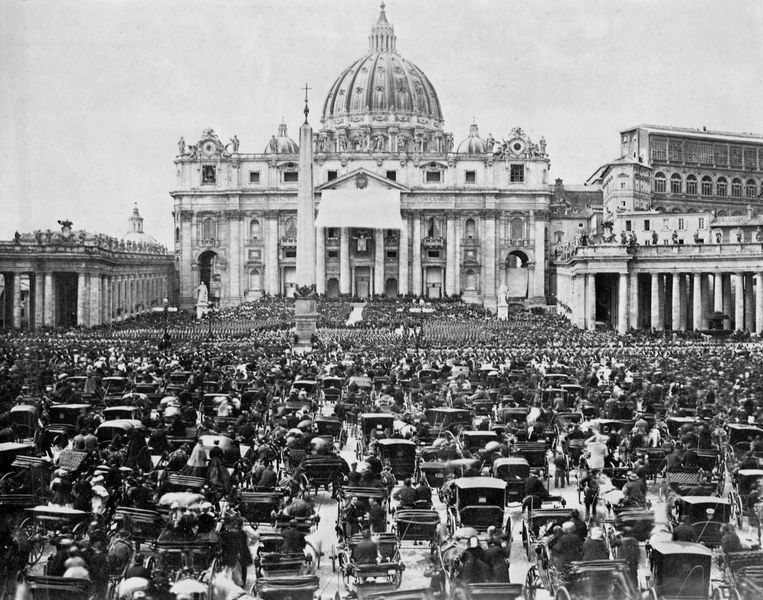
Titel: Die Truppen des Kirchenstaates empfangen auf dem Petersplatz in Rom den Segen des Papstes
Künstler: Italienischer Photograph
Standort: Frankreich
Institution: Sammlung M. Georges Sirot
Schlagwörter: himmel, weiß, menschen, grau, laterne, pfeiler, schwarz, säulen, gebäude, leute, menge, versammlung, architektur, kirche, pferd, pferde, räder, skulptur, fassade, italien, kutsche, kutschen, platz, speichen, wagen, kuppel, papst, galerie, foto, fotografie, photographie, bögen, arkade, glaube, kreuz, schwarzweiß, auflauf, menschenmenge, kathedrale, rom, photo, sims, andacht, messe, obelisk, audienz, vatikan, fotographie, autos, fahrzeuge, menschenansammlung, tympanon, petersdom, tambour, gesoms, petersplatz, st. peter, droschken, sixtinische kapelle, pabst, gespanne, automobile, katholische kirche, open air, papstpalast, aufmahme, berninisäulen, papstaudienz, pbelisk, vatican, kutscvhen, schweizer garde, heiliger stuhl, amdacht, peterspaltz